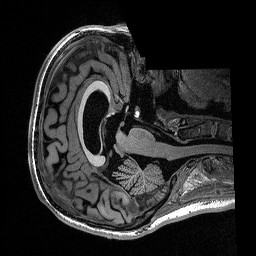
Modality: T1w
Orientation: axial
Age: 19
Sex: female
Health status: healthy
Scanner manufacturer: siemens
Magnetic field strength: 1.5 T
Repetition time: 2.73 s
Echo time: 0.00357 s